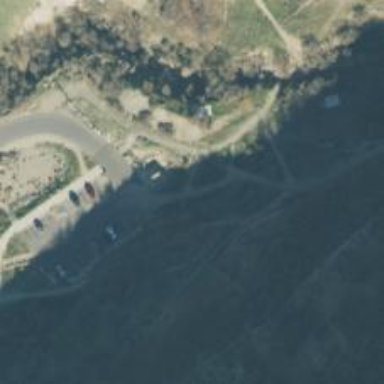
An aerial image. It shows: Path.